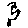
Label: bird